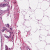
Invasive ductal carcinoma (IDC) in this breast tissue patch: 0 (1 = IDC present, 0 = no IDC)